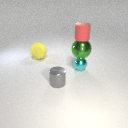
large green metal sphere below small red rubber cylinder